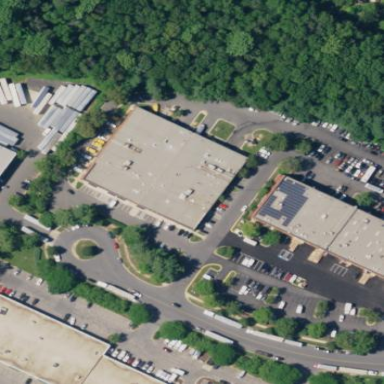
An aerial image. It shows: Commercial building.